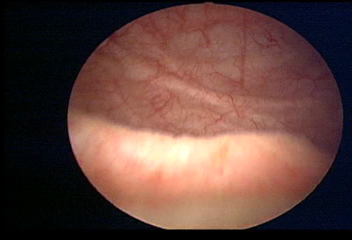
Modality: WLC
Class: Normal mucosa
Bladder cancer association: No